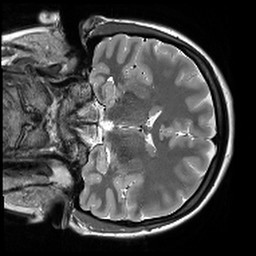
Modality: T2starw
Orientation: coronal
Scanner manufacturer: siemens
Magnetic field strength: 3 T
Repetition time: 9.86 s
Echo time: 0.05 s